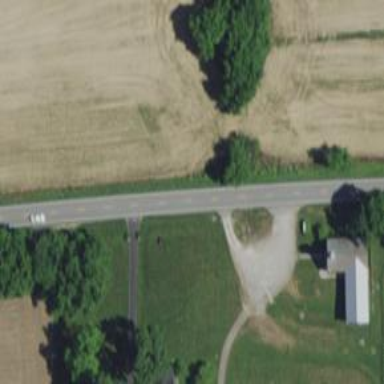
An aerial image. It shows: Secondary road.